Current action and preconditions to check: trajectory_clear

Your task: For each precondition in the list above, predict whether it will hold at this action.

Consider the current scene as observed from the mobile robot's camera, and analyze the predicted future states of all dynamic agents (e.g., people, animals, vehicles, or any moving entities) within the NEXT SECOND.

IMPORTANT: Only answer "very likely" if you are absolutely certain—based on strong, clear evidence—that a dynamic agent will violate the precondition in the predicted future state. Do NOT answer "very likely" for unlikely, ambiguous, or low-probability risks.

Ask yourself for each precondition: Is there a high probability, with clear and convincing evidence, that the predicted future states of any dynamic agent will interfere with the predicted future state of the currently executing action within the NEXT SECOND, causing that precondition to fail?

Assess the risk level based on these predictions. Use "likely" or "very likely" if motions create a clear risk of interference.

Use "neutral" or "improbable" if agents are nearby but their predicted paths are clearly diverging or non-conflicting.

Failure Risk Categories: "very improbable", "improbable", "neutral", "likely", "very likely"

Answer Format: Output ONLY the probability_of_failure value from these categories: "very improbable", "improbable", "neutral", "likely", "very likely"

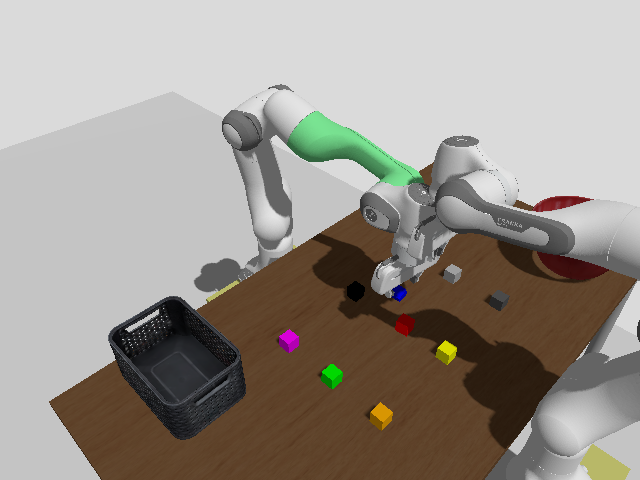

Answer: likely